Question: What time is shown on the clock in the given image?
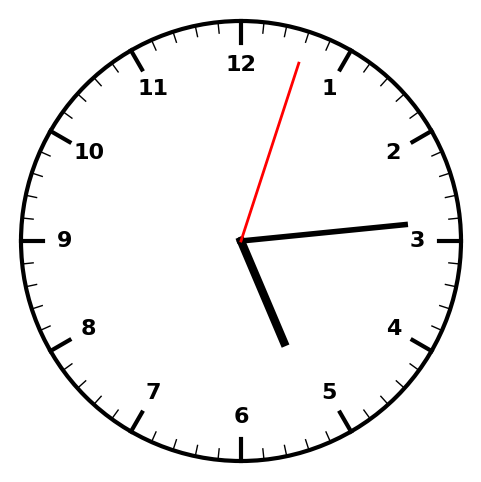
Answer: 05:14:03